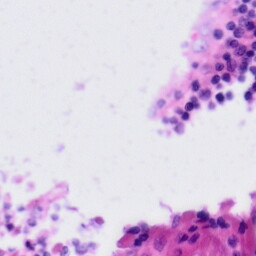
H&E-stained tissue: Tonsil